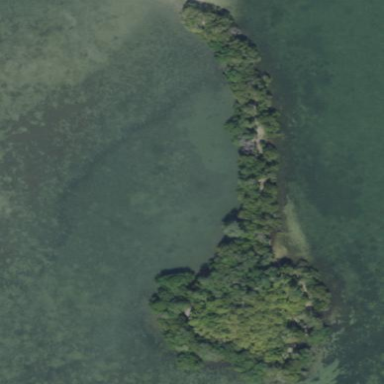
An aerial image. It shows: Islet located along the natural coastline.